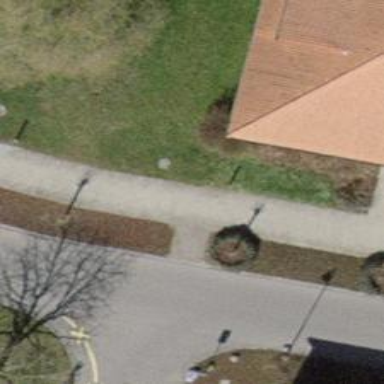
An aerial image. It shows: Footway made of paving stones.